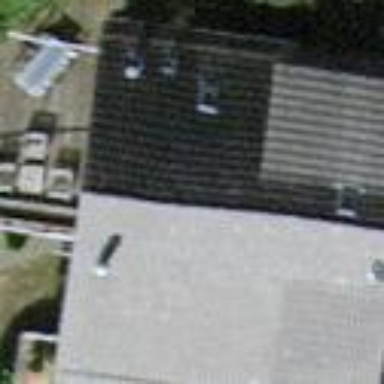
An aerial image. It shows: Terrace building.